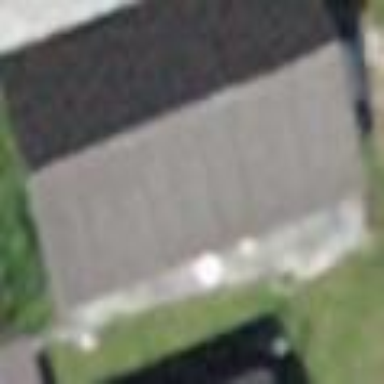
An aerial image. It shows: Building with gabled grey roof.